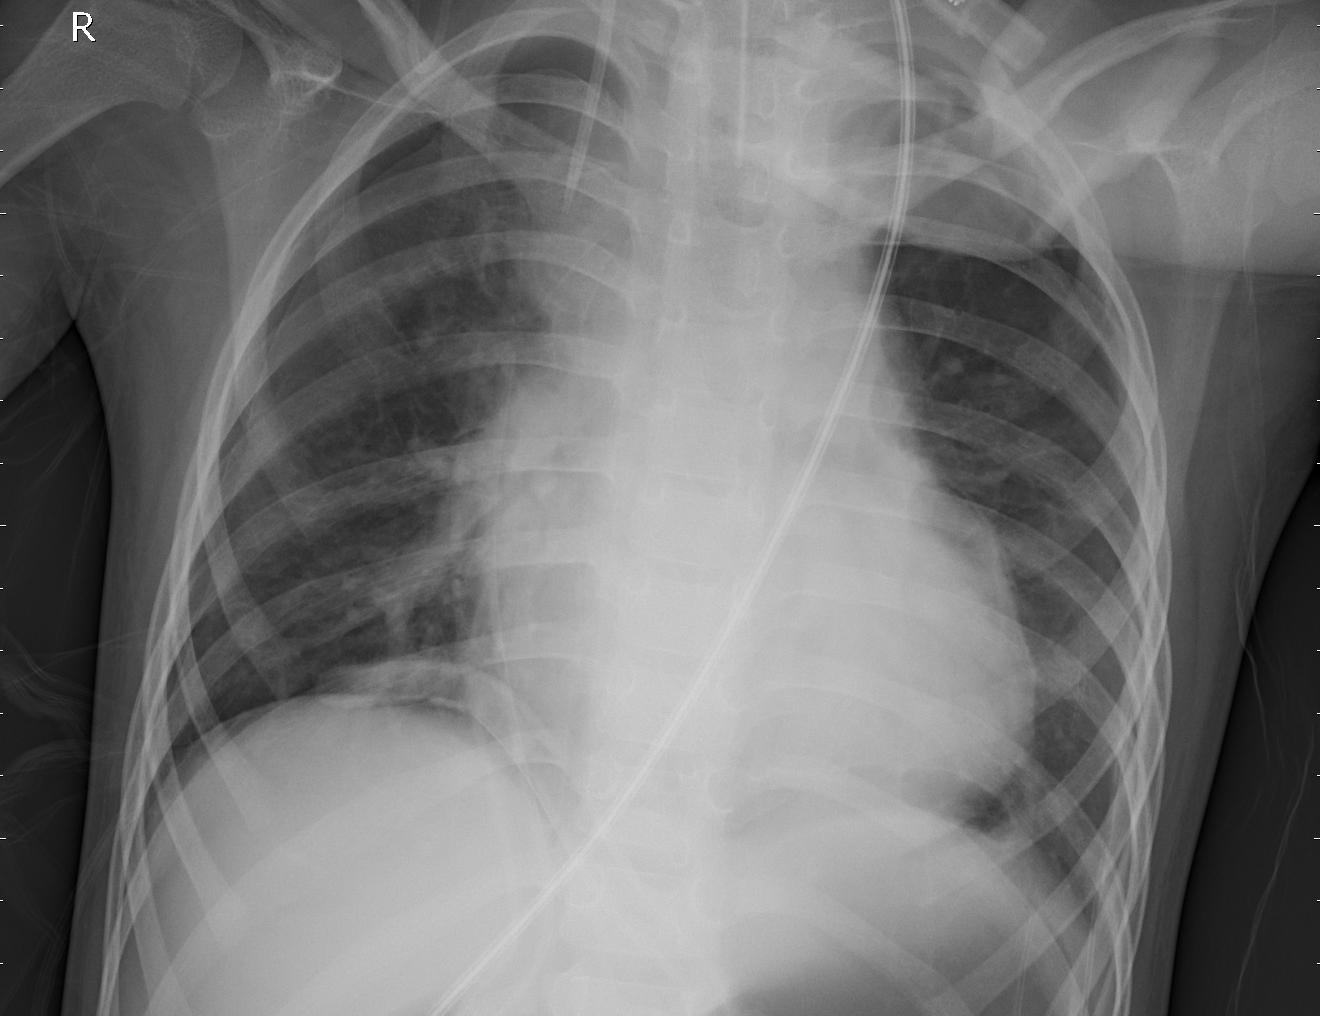
Diagnosis: PNEUMONIA